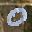
Label: 0